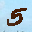
Label: 5